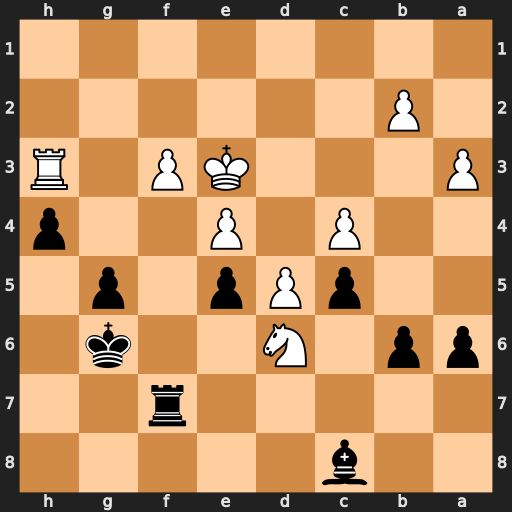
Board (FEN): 2b5/5r2/pp1N2k1/2pPp1p1/2P1P2p/P3KP1R/1P6/8
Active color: b
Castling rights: -
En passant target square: -
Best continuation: Bxh3 Nxf7 Kxf7